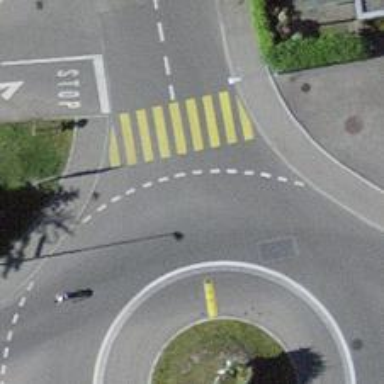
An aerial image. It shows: Uncontrolled zebra crossing on the road.